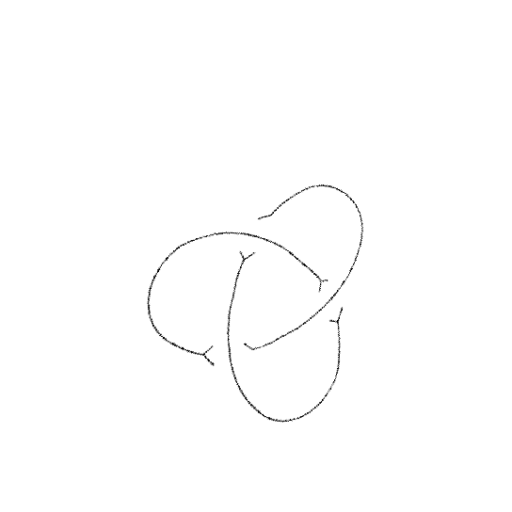
Crossing number: 3